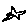
Label: star